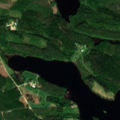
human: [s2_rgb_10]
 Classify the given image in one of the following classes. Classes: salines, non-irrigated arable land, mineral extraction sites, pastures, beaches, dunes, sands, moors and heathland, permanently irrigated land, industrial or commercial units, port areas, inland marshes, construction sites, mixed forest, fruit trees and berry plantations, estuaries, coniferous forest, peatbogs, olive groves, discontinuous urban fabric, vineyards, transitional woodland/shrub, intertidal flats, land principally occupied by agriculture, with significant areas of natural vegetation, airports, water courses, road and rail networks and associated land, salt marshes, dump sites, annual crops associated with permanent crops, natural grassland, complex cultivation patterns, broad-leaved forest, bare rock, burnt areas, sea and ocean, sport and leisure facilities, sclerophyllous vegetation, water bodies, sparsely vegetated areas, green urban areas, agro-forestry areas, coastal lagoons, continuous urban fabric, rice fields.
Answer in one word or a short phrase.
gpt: coniferous forest, mixed forest, water bodies